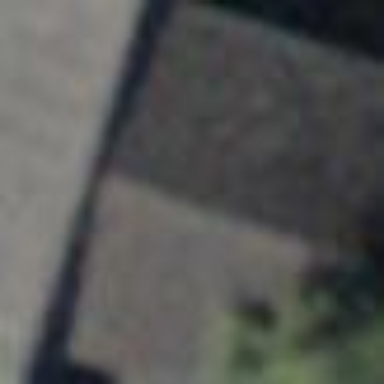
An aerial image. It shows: Garage.